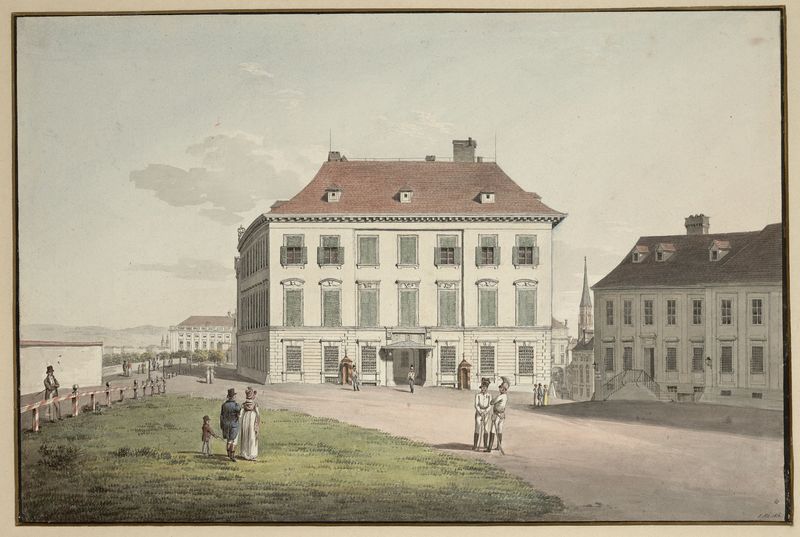
Titel: Das Palais Herzog Alberts auf der Augustinerbastei
Künstler: Jakob Alt
Standort: Wien
Institution: Albertina, Wien
Schlagwörter: berg, gemälde, himmel, mann, weiß, wolken, aquarell, bäume, grün, kirchturm, menschen, stadt, fenster, frau, hell, hut, zeichnung, dach, gebäude, gras, haus, rasen, rot, weg, wiese, wolke, zaun, zylinder, architektur, stehen, bild, wache, häuser, kirche, eltern, familie, kind, paar, fensterläden, kamine, schornstein, stock, turm, farbig, ruhe, vedute, berge, spazieren, läden, platz, treppe, soldaten, geländer, junge, eingang, palast, spaziergang, gauben, stich, uniform, koloriert, stiefel, frieden, flanieren, sonntag, wächter, herrenhaus, spaziergänger, sohn, absperrung, kaserne, stadtbild, stadthaus, blitzableiter, wachhäuschen, sparziergänger, miltär, frühbürgerlich, bürgermeisteramt